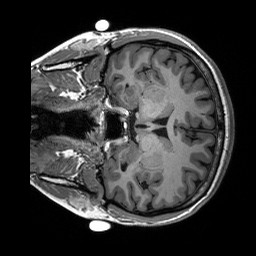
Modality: T1w
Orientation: coronal
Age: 24
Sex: female
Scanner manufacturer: siemens
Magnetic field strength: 3 T
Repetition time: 2.53 s
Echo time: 0.00227 s